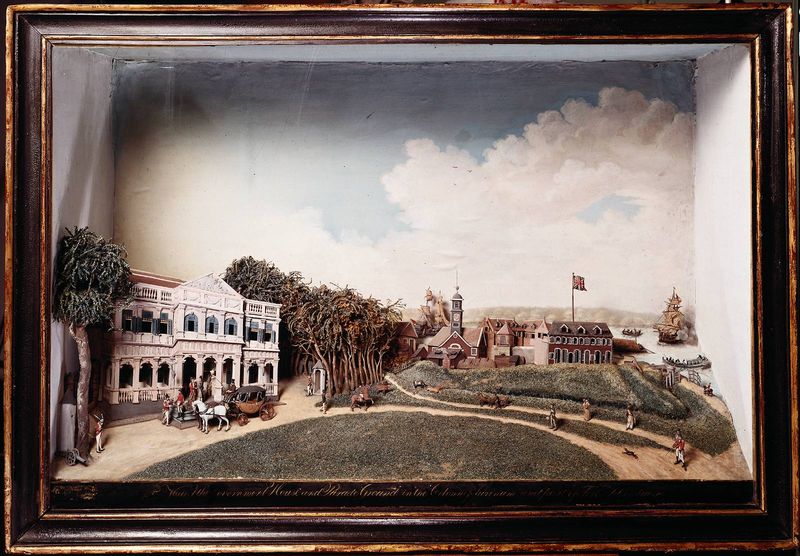
Titel: Diorama with a view of the square at Paramaribo
Künstler: Gerrit Schouten
Standort: Amsterdam
Institution: Rijksmuseum
Schlagwörter: baum, blau, blätter, gemälde, himmel, laub, meer, schatten, wasser, weiß, wolken, bäume, fluss, grün, kirchturm, landschaft, menschen, ocker, see, stadt, braun, holz, schwarz, strasse, gebäude, gras, haus, hund, park, rasen, rot, schloss, tiere, weg, wiese, wolke, beige, malerei, teppich, architektur, barock, diener, rahmen, vorhang, wache, häuser, hügel, gewässer, kirche, sonne, wege, wiesen, boden, gold, klassizismus, bühne, england, rokoko, wald, boot, boote, karren, kinder, pferd, pferde, turm, garten, bewölkt, relief, schiff, schiffe, schrift, segel, sommer, modell, fassade, perspektive, fahne, flagge, mast, segelschiff, berge, dorf, amerika, kutsche, bühnenbild, figuren, hafen, wagen, masten, dampfer, wetter, soldaten, palme, tiefe, holzrahmen, baumkrone, tor, takelage, ortschaft, panorama, straßen, wände, kanone, palast, plastisch, uniform, soldat, rathaus, schimmel, puppen, kasten, halbrund, karton, villa, besuch, kiefer, anwesen, landhaus, antik, dickicht, kapelle, malerie, hain, grünfläche, viktorianisch, grpn, zufahrt, stange, ankunft, view, livree, empire, postkutsche, einfassung, schaukasten, landsitz, spielzeug, palais, bengland, cart, diorama, dreidimensional, dreidimensionalität, fanhenmast, fort, gehisst, kinderspielzeug, lakaien, persnen, pferdekutsche, pferdewagen, pilgerväter, puppenstube, queen, queen mary, rabatt, union jack, winkel, zinnsoldat, rundgang, palst, hecken, büume, guckkasten, britten, 3 d